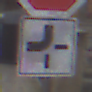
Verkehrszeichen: VerlaufVorfahrtsstrasse2
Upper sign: Stop
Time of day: Midday
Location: Outdoor (Urban)
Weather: Overcast
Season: NotSpecified
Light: Natural